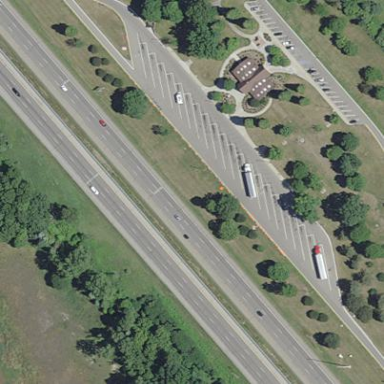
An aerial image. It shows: Rest area along the road.